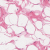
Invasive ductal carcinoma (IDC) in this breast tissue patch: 0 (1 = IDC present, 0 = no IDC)